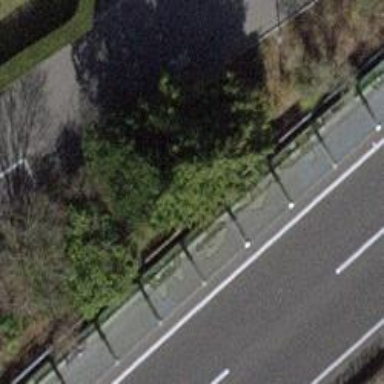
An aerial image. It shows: Noise barrier wall.